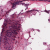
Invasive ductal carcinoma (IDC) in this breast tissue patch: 0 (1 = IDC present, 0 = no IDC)